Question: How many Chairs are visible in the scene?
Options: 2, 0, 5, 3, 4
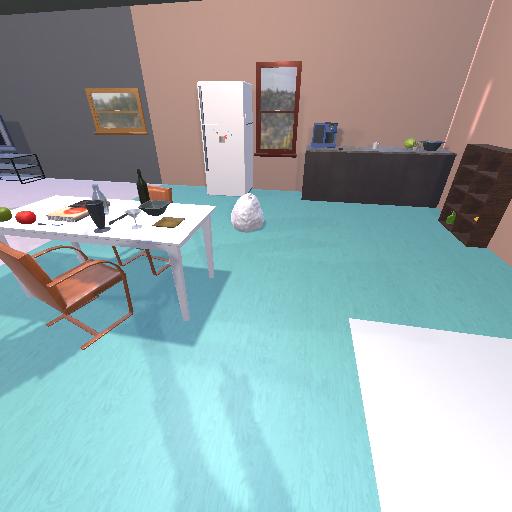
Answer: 2